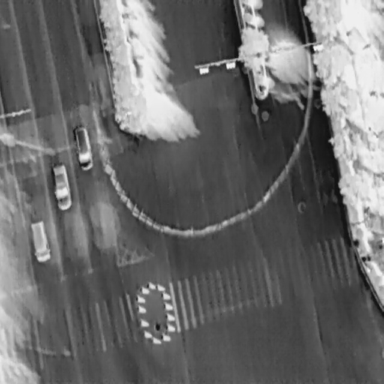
There are three Cars in the infrared image.